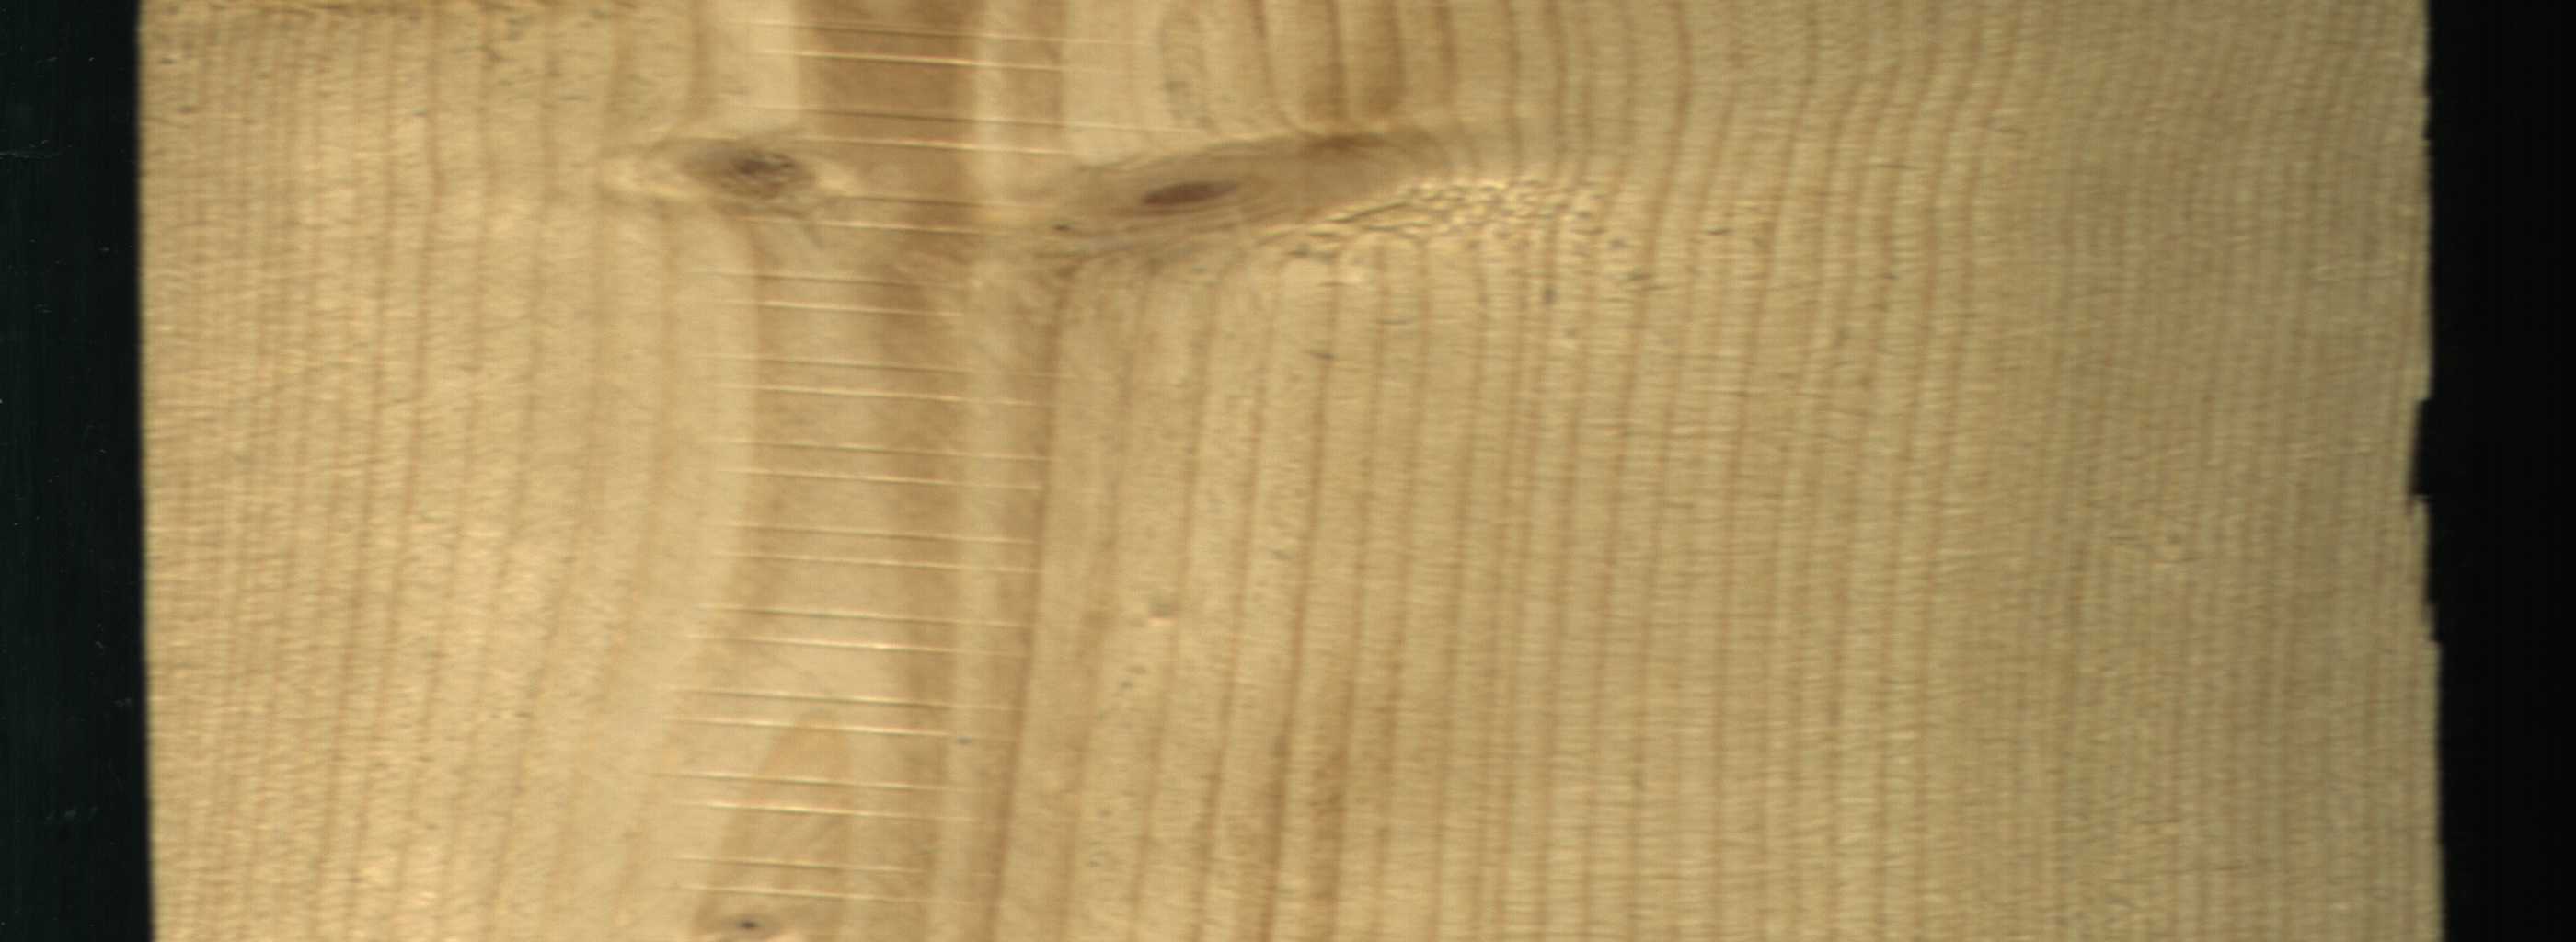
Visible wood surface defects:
Live_Knot
Live_Knot